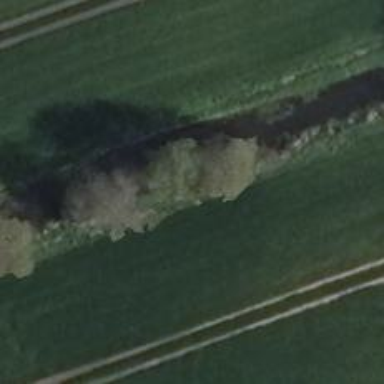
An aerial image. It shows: Row of trees in natural setting.